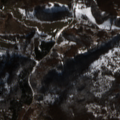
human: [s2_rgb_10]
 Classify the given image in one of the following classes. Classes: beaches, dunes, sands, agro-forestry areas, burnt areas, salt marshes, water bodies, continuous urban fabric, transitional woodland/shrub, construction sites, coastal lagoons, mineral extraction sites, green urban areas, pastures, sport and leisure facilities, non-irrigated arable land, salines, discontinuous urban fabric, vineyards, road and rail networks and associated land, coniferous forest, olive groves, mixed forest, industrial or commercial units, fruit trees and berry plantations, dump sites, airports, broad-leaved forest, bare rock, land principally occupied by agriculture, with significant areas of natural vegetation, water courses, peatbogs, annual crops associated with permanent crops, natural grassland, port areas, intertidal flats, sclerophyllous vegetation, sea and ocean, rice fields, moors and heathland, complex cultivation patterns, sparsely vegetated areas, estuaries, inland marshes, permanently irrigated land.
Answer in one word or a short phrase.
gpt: pastures, broad-leaved forest, mixed forest, transitional woodland/shrub